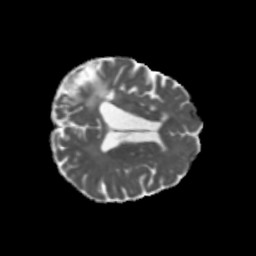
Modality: MD
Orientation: axial
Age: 68
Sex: female
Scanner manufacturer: siemens
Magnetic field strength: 3 T
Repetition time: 5.47 s
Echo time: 0.0854 s